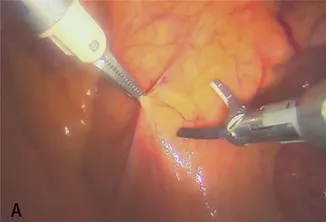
The intraoperative images of Micro Hand S robot-assisted TME. Opening the posterior peritoneum.
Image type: medical_photograph (other_medical_photograph)